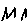
Label: zigzag